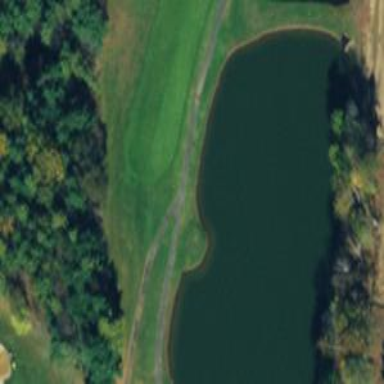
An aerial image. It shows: Water hazard on golf course. The hazard is natural water feature.